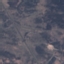
Land use / land cover: HerbaceousVegetation